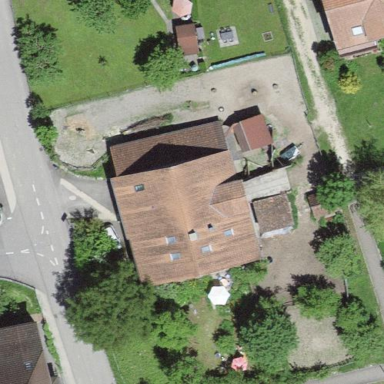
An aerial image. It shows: Farm building.